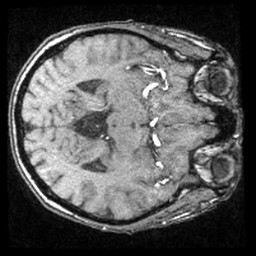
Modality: angio
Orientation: axial
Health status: ill
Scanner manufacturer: siemens
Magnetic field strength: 3 T
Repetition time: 0.021 s
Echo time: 0.00343 s